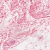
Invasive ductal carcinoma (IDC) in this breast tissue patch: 0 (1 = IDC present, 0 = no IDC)